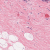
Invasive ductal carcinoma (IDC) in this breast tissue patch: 0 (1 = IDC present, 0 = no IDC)